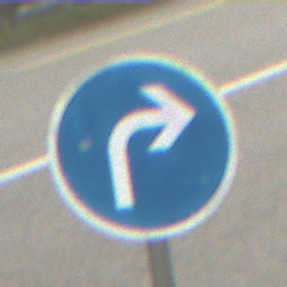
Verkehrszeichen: VorgeschriebeneFahrtrichtungRechts
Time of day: SunriseSunset
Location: Outdoor (Nature)
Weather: PartlyCloudy
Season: NotSpecified
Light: Natural